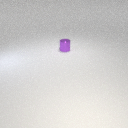
small purple metal cylinder